Field crop: tomato
Growth stage: 1
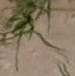
Species: cyperus